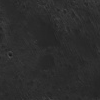
Atmospheric dust classification: not_dusty